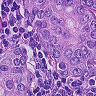
Metastatic tissue present: yes